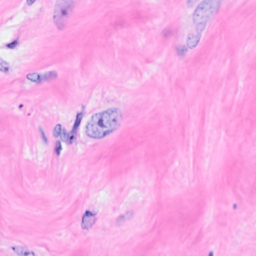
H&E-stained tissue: Breast